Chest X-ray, PA view. Patient: 31 years old, sex F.
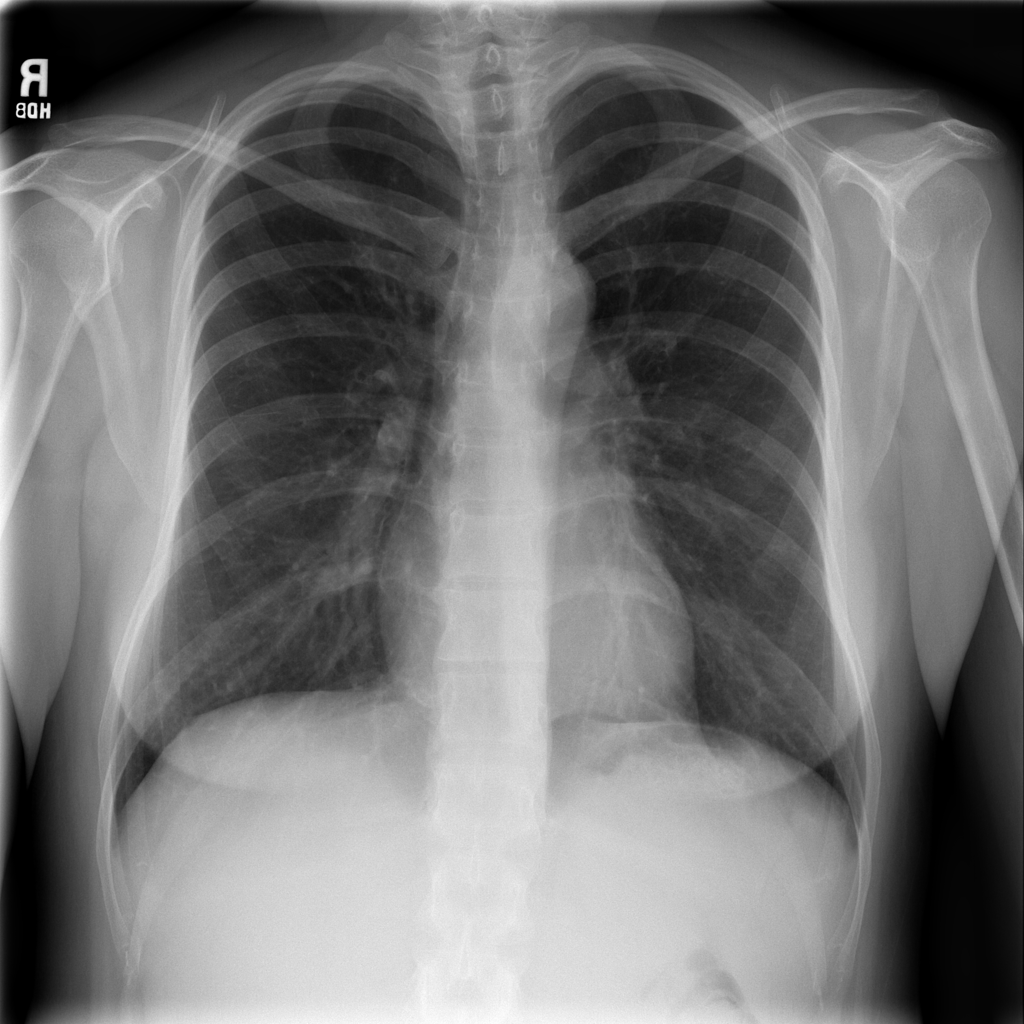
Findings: No Finding